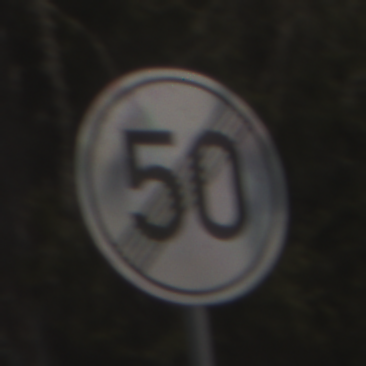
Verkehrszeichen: EndeGeschwindigkeit50
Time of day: Midday
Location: Outdoor (Nature)
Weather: PartlyCloudy
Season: NotSpecified
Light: Natural